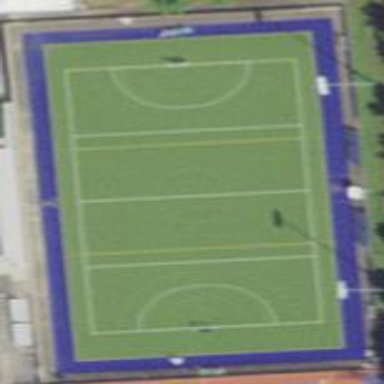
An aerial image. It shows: Field hockey pitch where players can enjoy the sport.